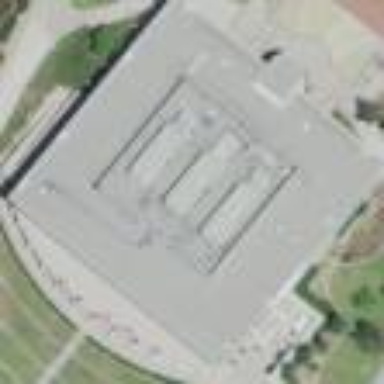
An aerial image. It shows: College building.